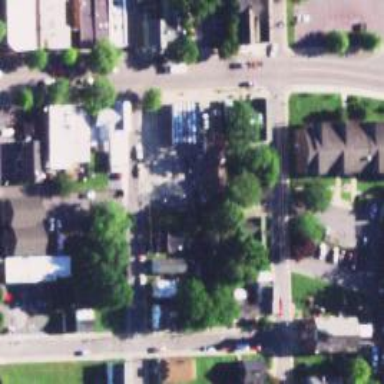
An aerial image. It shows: Convenience shop.